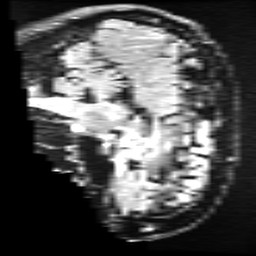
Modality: FLAIR
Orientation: sagittal
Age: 46
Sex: male
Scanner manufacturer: ge
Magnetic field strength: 3 T
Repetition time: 11 s
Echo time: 0.1497 s